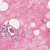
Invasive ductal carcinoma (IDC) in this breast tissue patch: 0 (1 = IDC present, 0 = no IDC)